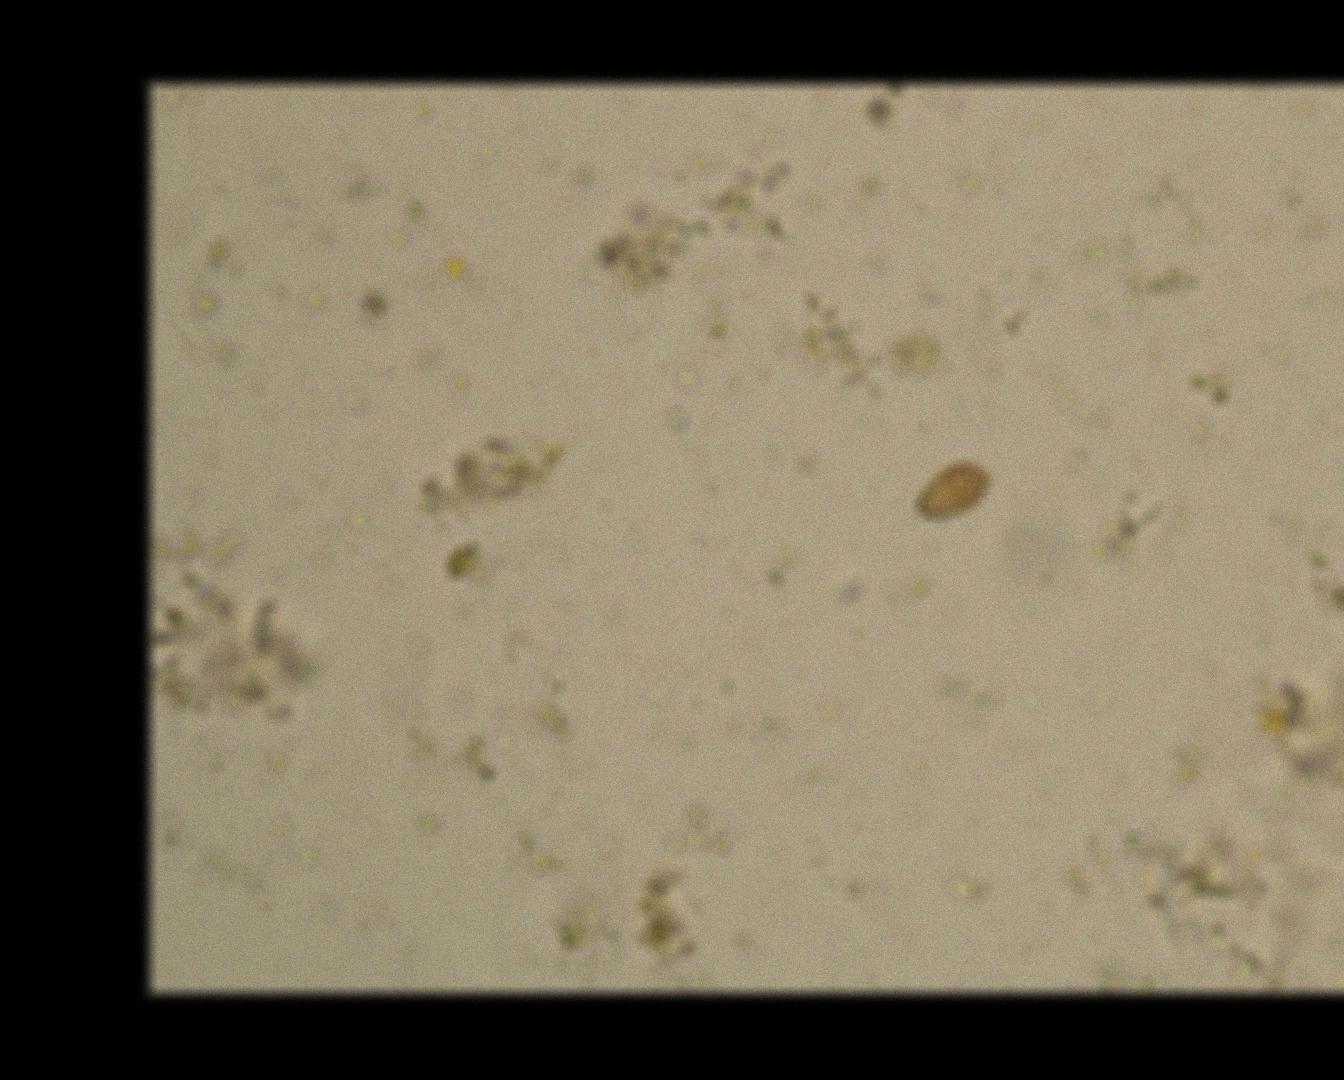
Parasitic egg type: Opisthorchis viverrine